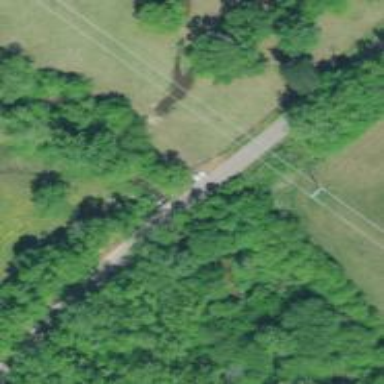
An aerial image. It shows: Unclassified road on bridge.